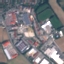
Land use / land cover class: Industrial